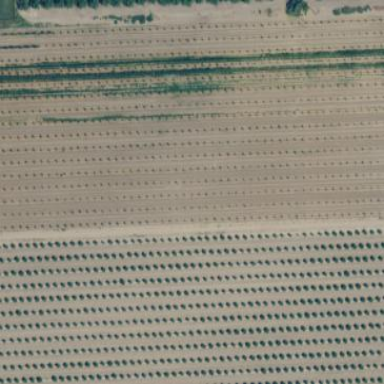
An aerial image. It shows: Orchard filled with almond trees.